Question: I have a problem with finishing my macro. It uses the COUNTIF function and checks the whole A column (A:A - no exclusions) against the data from B2. I would like to make the autofill in the C column until the last value in the B column - just like presented on the picture below:

Could anyone help me what should I add to my code to make this autofill possible??
'''
Sub Countif()
Range("C2").Select
ActiveCell.FormulaR1C1 = "=COUNTIF(C[-2],RC[-1])"
Selection.AutoFill Destination:=Range("C2:C10"), Type:=xlFillDefault
Range("C2:C10").Select
End Sub
'''
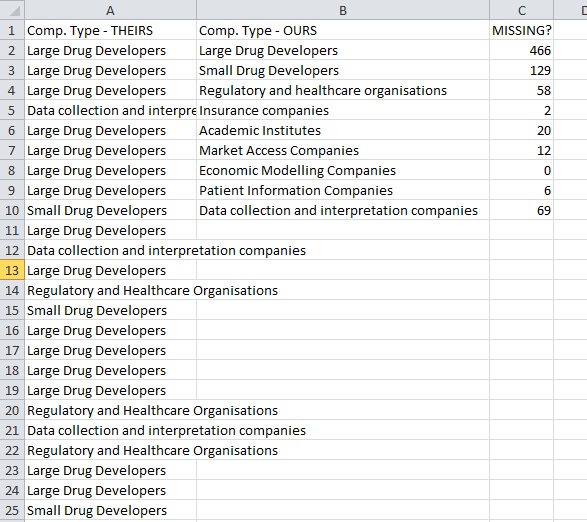
Answer: If you wanna achieve using VBA try below code. Just Run the macro and it wud fill up the column C uptil values in column B.
'''
Sub sample()
Dim LastRowColumnB As Long
LastRowColumnB = Range("B65000").End(xlUp).Row
For i = 2 To LastRowColumnB
Cells(i, 3) = Application.CountIf(Range("A:A"), Cells(i, 2))
Next
End Sub
'''